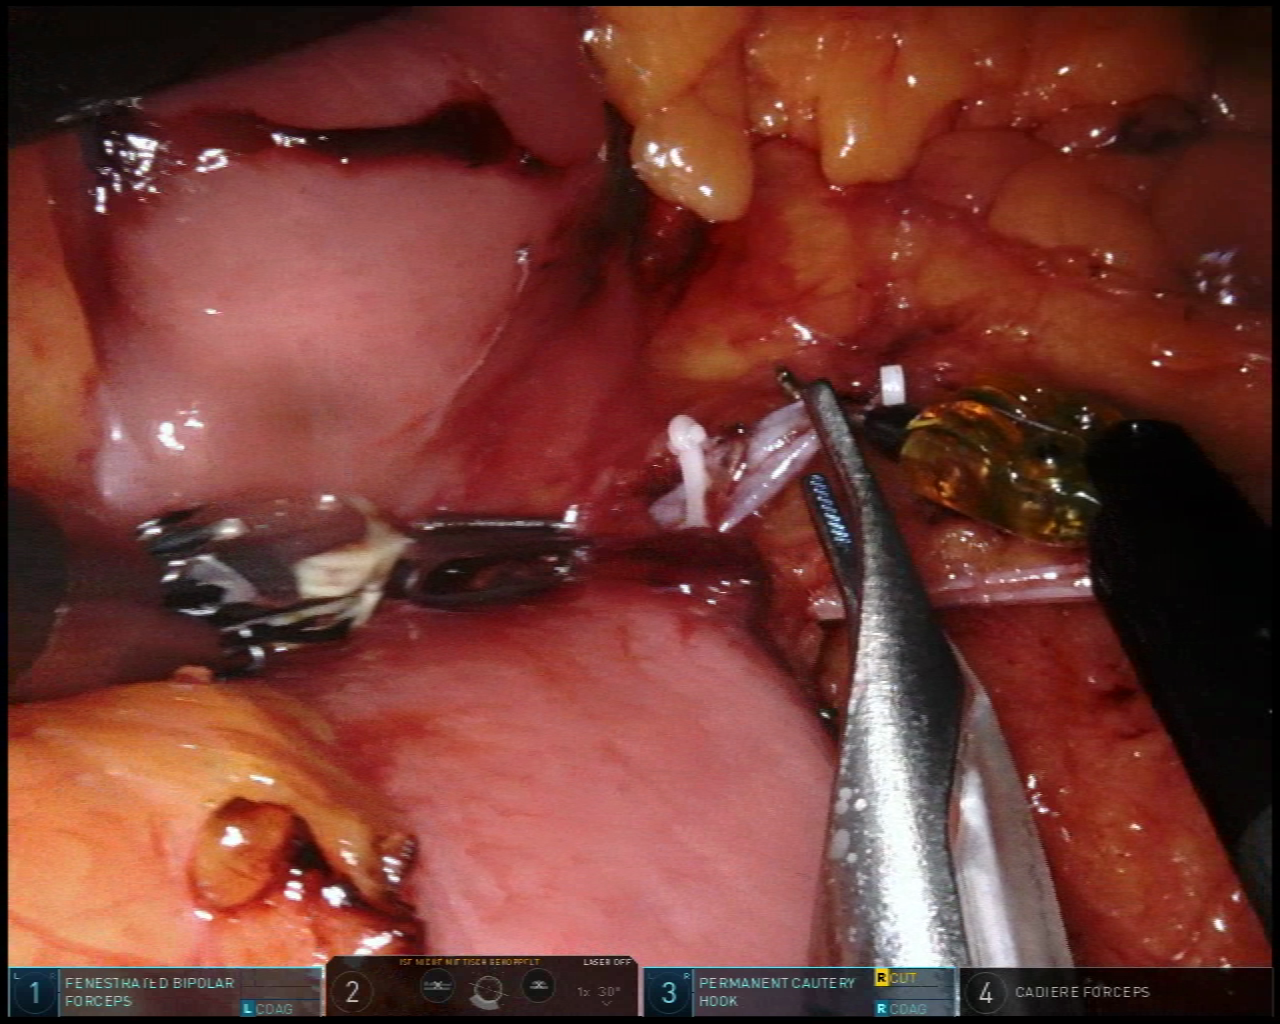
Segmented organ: intestinal_veins
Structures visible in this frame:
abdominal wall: no
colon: yes
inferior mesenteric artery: no
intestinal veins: yes
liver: no
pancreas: no
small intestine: no
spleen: no
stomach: no
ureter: no
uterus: no
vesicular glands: no